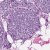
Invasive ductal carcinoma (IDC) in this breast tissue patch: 0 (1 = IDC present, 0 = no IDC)